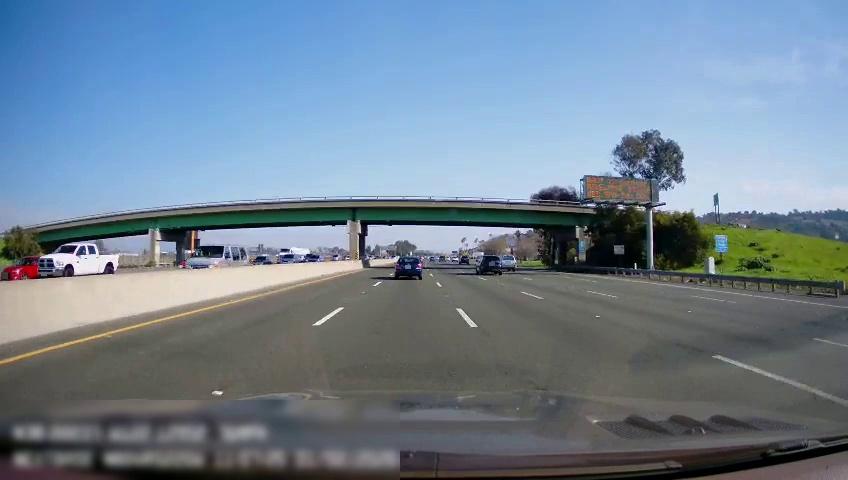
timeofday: Day
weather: Sunny
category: Drivable Space
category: Vehicles | Car
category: Vehicles | SUV
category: Vehicles | SUV
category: Vehicles | SUV
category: Vehicles | Car
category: Vehicles | Truck
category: Vehicles | SUV
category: Vehicles | Car
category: Vehicles | Other LV
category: Vehicles | Car
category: Vehicles | Car
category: Lanes | Current Lane
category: Lanes | Alternate Lane
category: Lanes | Current Lane
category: Lanes | Alternate Lane
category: Lanes | Alternate Lane
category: Lanes | Alternate Lane
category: Lanes | Alternate Lane
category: Traffic | Signs
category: Traffic | Signs